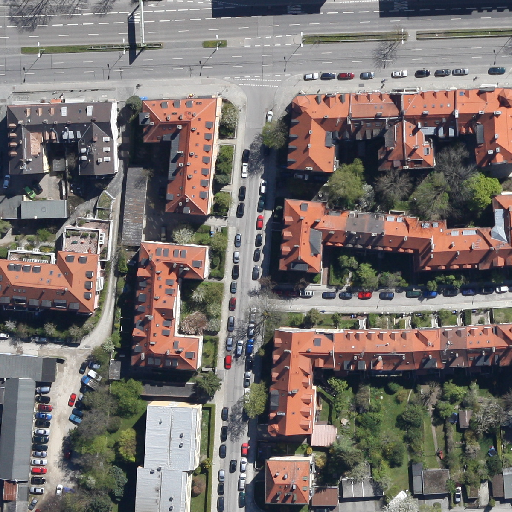
Referring expression: car